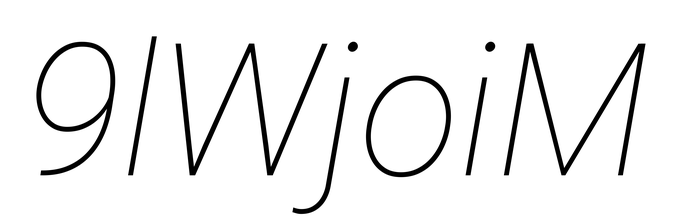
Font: Roboto-Italic_Thin_Italic